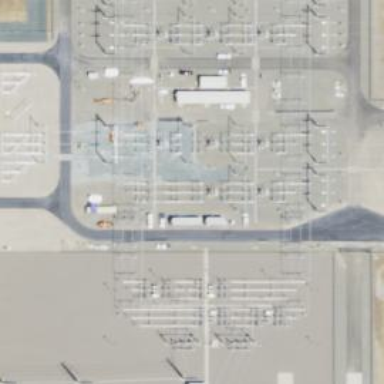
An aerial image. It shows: Switch used for power control.